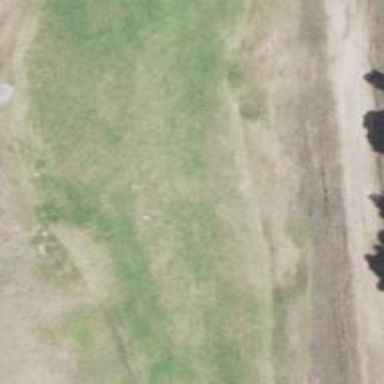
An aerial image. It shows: Golf fairway surrounded by grass.